Aerial crown-view tile of a tropical tree (Barro Colorado Island, Panama), acquired 20241216:
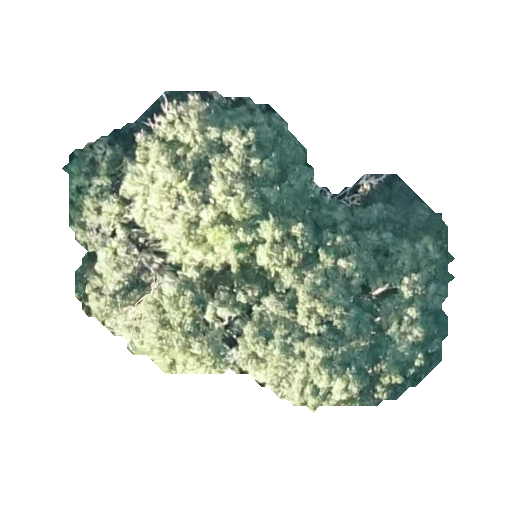
Species: Handroanthus guayacan
GBIF accepted scientific name: Handroanthus guayacan
Crown area: 125.751 m²